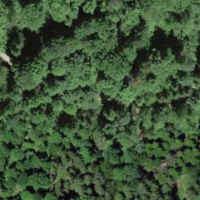
EUNIS habitat code: 41
Species observed at this site:
Lonicera acuminata
Ilex aquifolium